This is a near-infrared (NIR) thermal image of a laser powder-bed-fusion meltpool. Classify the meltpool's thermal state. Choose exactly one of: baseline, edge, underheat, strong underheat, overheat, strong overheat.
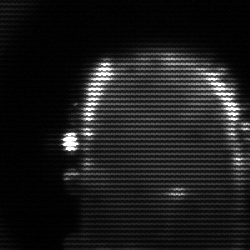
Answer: baseline